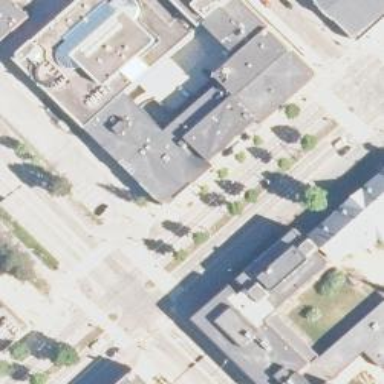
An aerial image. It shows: Healthcare clinic is depicted in the image.